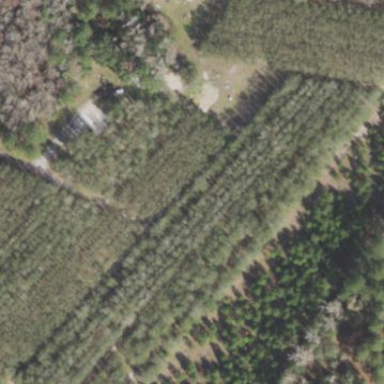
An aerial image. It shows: Plant nursery specializing in trees.